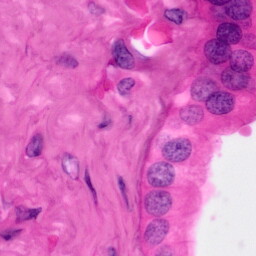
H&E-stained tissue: Pancreatic